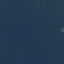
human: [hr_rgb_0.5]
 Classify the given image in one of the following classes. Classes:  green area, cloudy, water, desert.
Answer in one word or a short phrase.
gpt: water